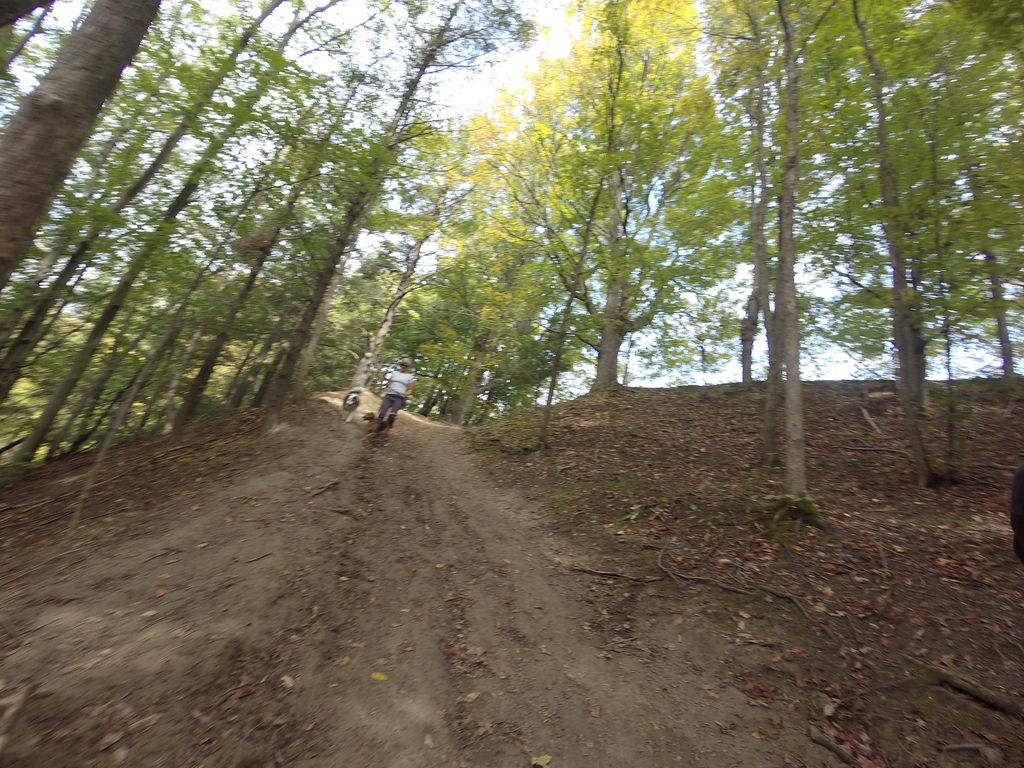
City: hamilton